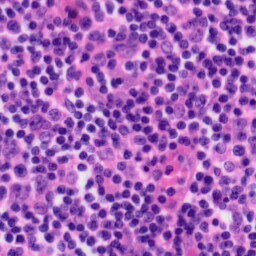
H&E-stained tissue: Tonsil